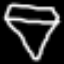
Label: diamond